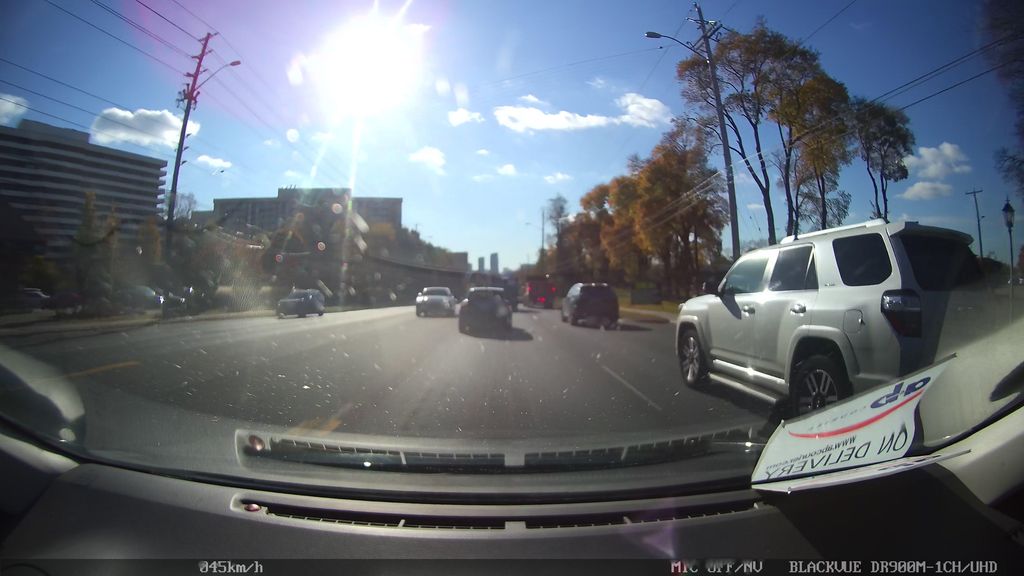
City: toronto